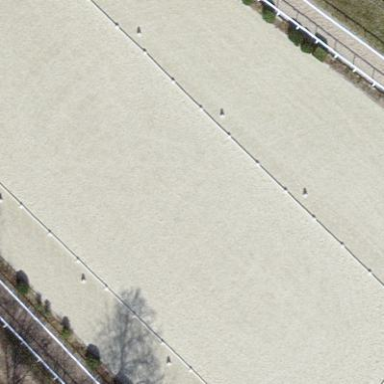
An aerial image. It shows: Equestrian pitch used for leisure and sports activities.